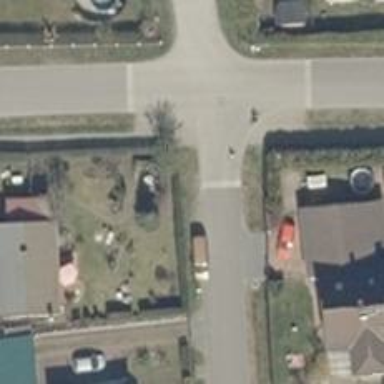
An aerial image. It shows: Residential road.